Aerial crown-view tile of a tropical tree (Barro Colorado Island, Panama), acquired 20250915:
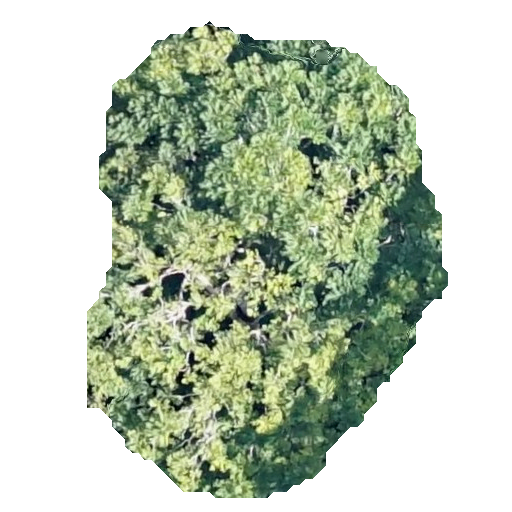
Species: Jacaranda copaia
GBIF accepted scientific name: Jacaranda copaia
Crown area: 185.543 m²